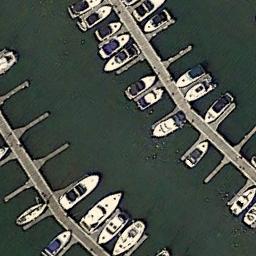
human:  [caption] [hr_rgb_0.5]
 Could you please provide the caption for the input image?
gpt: There are many ships in the harbor .

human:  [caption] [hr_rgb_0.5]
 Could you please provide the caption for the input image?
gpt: The harbor has some neatly docked boats and the color of the waters is green .

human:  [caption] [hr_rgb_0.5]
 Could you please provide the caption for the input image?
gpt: There was a lot of traffic along the harbor shore .

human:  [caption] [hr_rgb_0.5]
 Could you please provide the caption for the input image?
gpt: There are a few yachts lined up on the sea by the harbor, And there are many empty seats .

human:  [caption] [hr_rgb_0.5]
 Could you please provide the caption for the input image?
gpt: There are some ships at the harbor .